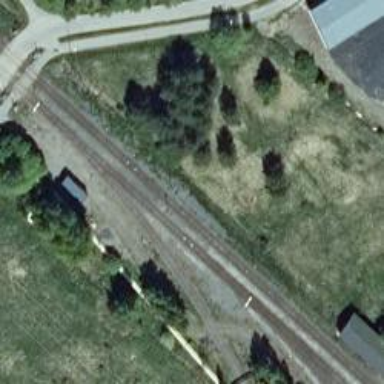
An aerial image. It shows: Wedge used for railway derailment.